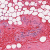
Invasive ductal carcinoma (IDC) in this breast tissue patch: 0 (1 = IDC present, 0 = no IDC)